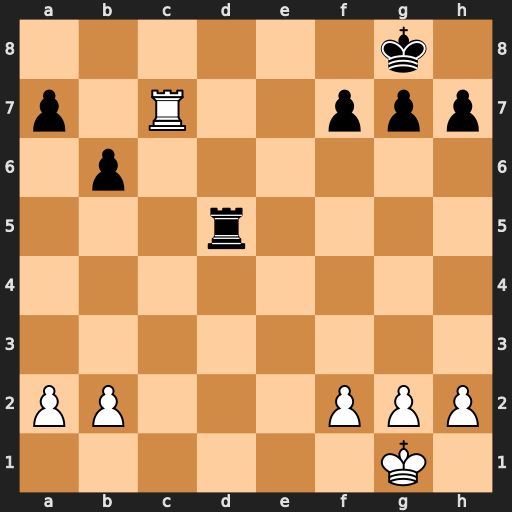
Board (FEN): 6k1/p1R2ppp/1p6/3r4/8/8/PP3PPP/6K1
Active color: w
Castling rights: -
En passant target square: -
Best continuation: Rc8+ Rd8 Rxd8#